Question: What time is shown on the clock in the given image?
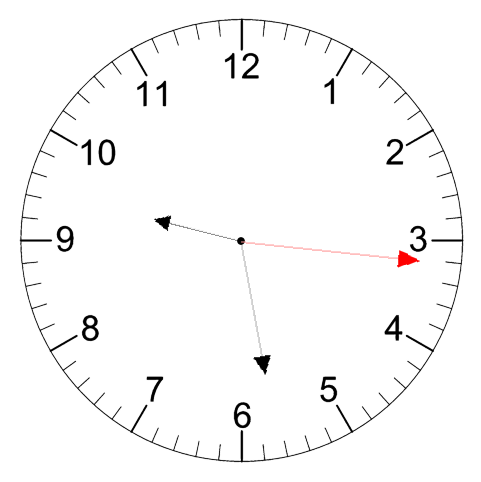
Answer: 09:28:16